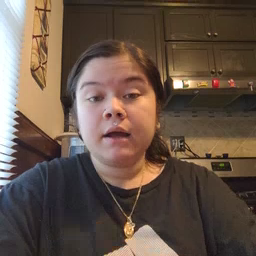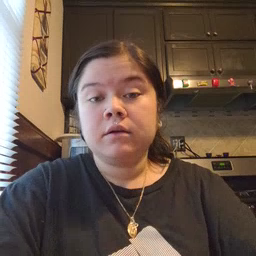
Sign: cowboy